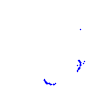
Particle: proton